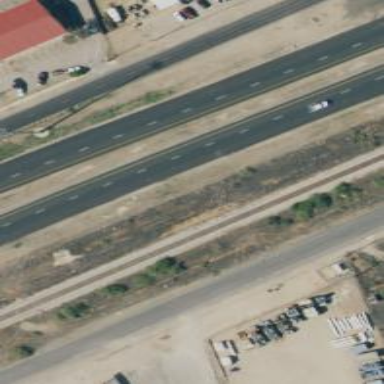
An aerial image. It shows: Primary highway designated as expressway.